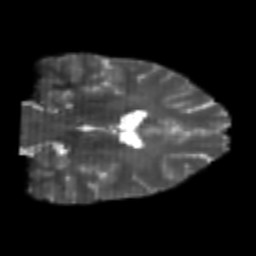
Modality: T2w
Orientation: coronal
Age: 21
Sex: female
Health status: healthy
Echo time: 0.074 s